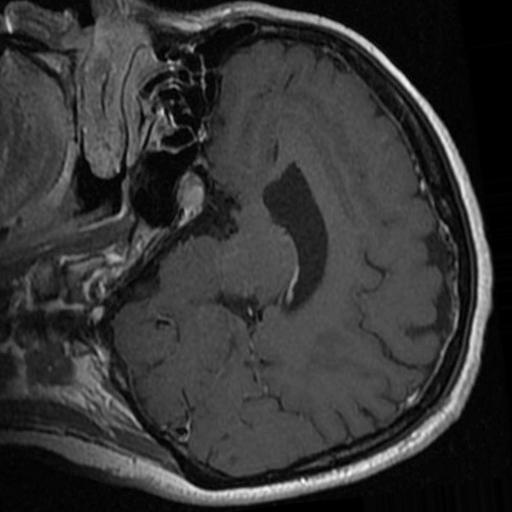
Label: brain_tumor